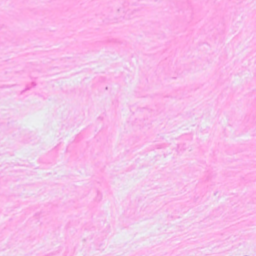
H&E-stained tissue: Breast